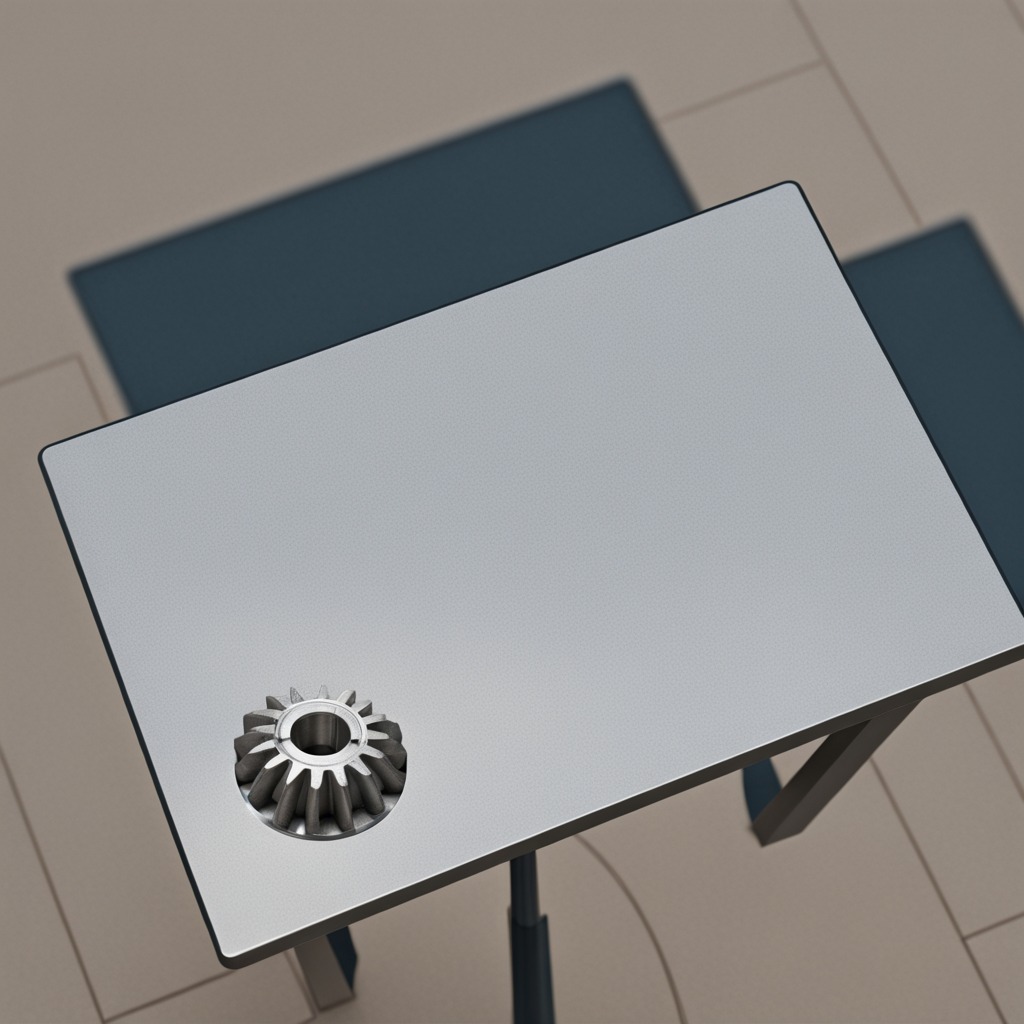
A steel gear with teeth is lying on the table.